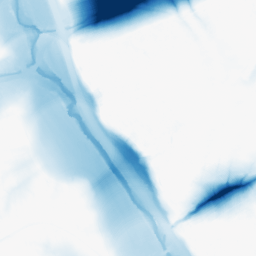
Category: morphological
Decomposition family: morphological
Decomposition parameters: operation: closing
size: 50
Upsampling method: quadratic
Upsampling parameters: scale: 8
Upsampling scale: 8